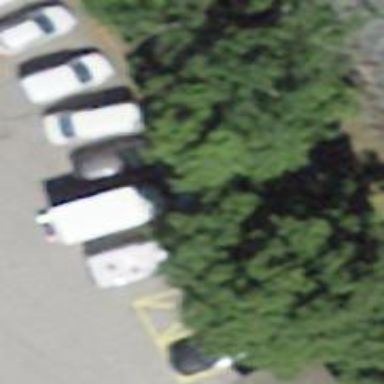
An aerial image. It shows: Charging station.